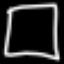
Label: square